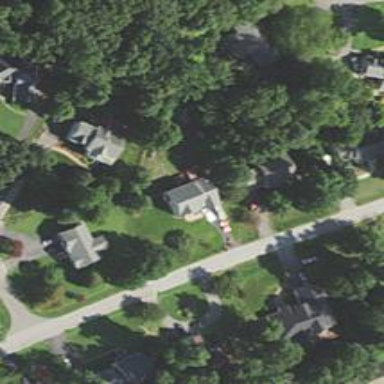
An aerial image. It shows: Driveway.